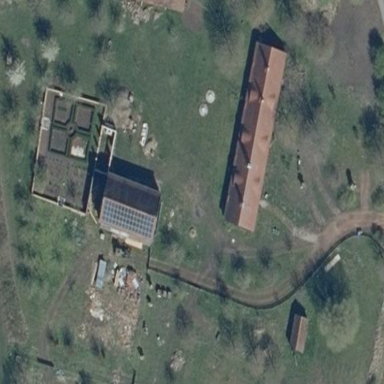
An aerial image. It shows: Farmyard area.